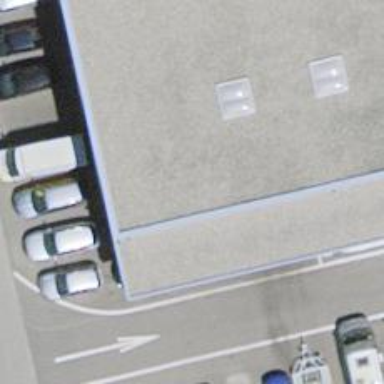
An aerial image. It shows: Car repair shop.